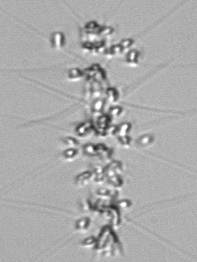
Label: Chaetoceros_didymus_TAG_external_flagellate